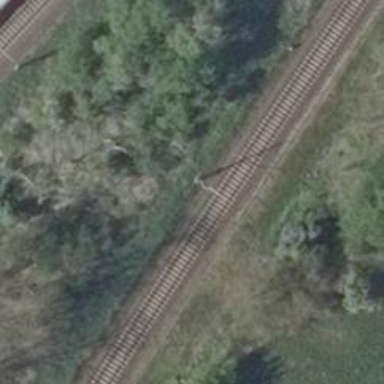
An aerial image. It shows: Milestone along the railway track with catenary mast.